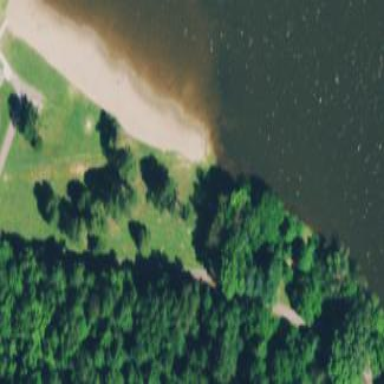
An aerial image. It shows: Sandy beach with natural surroundings.